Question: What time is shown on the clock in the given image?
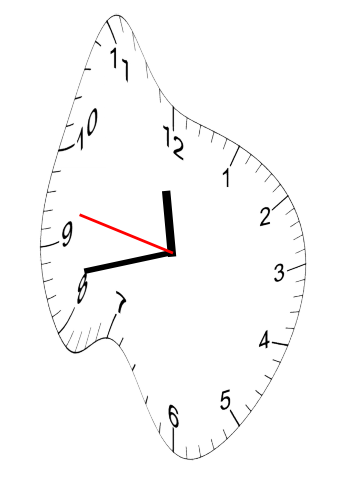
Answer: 11:42:47